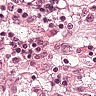
Metastatic tissue present: yes